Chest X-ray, PA view. Patient: 63 years old, sex M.
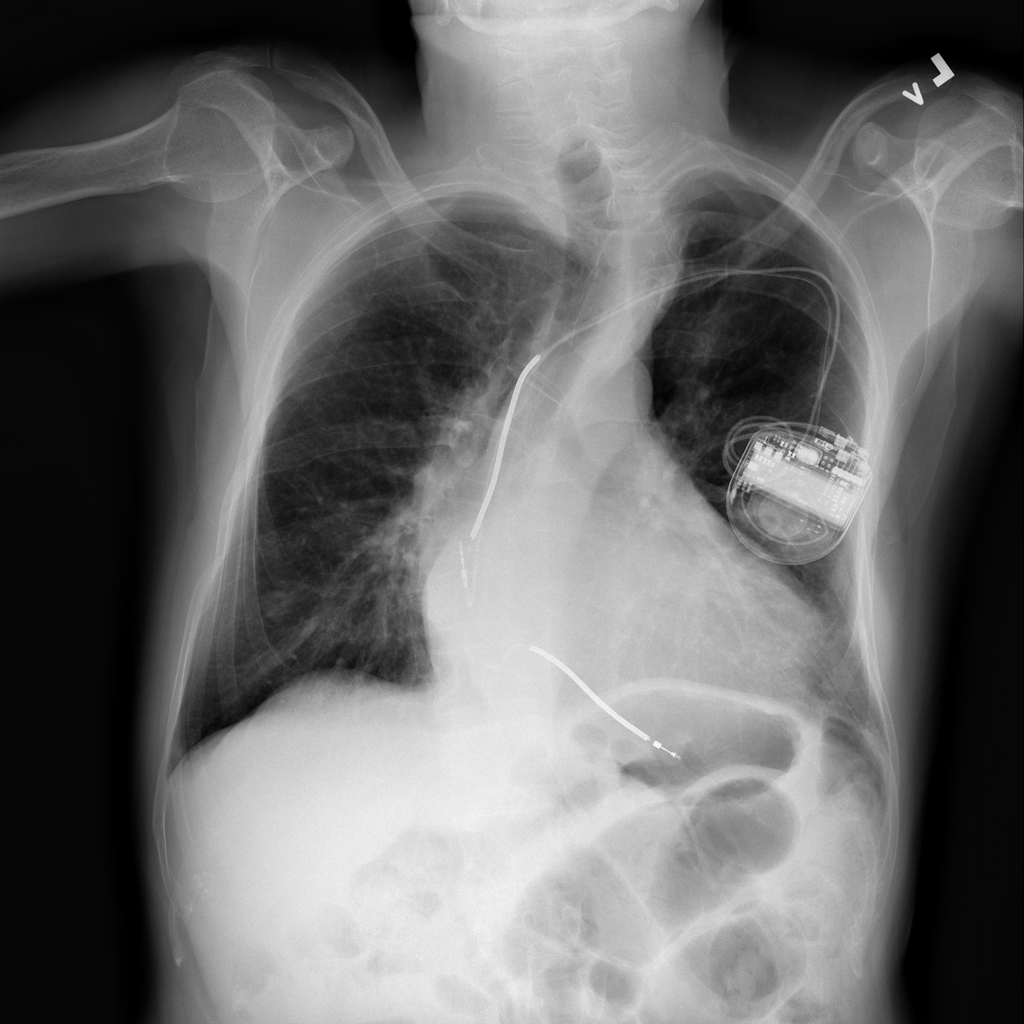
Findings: No Finding